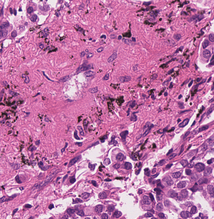
Tumor epithelial tissue: yes
Tumor-associated stroma tissue: yes
Normal tissue: no